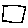
Label: square